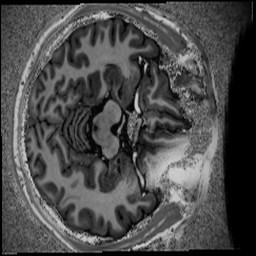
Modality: UNIT1
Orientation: axial
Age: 30
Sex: male
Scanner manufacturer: siemens
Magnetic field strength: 6.98 T
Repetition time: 6 s
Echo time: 0.00283 s